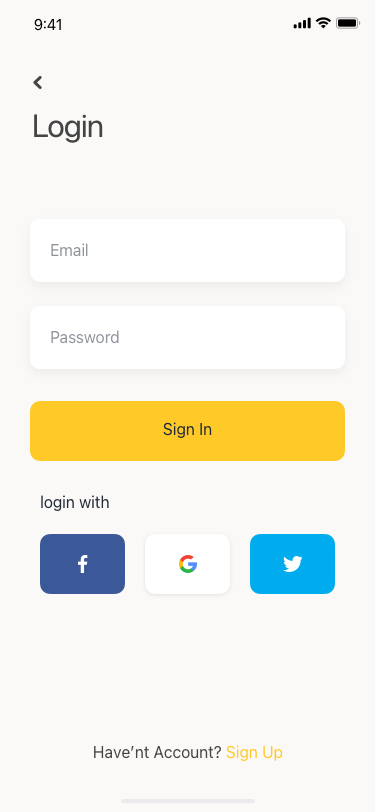
Text in this UI design:
login with
Have’nt Account? Sign Up